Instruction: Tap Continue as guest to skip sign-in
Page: checkout
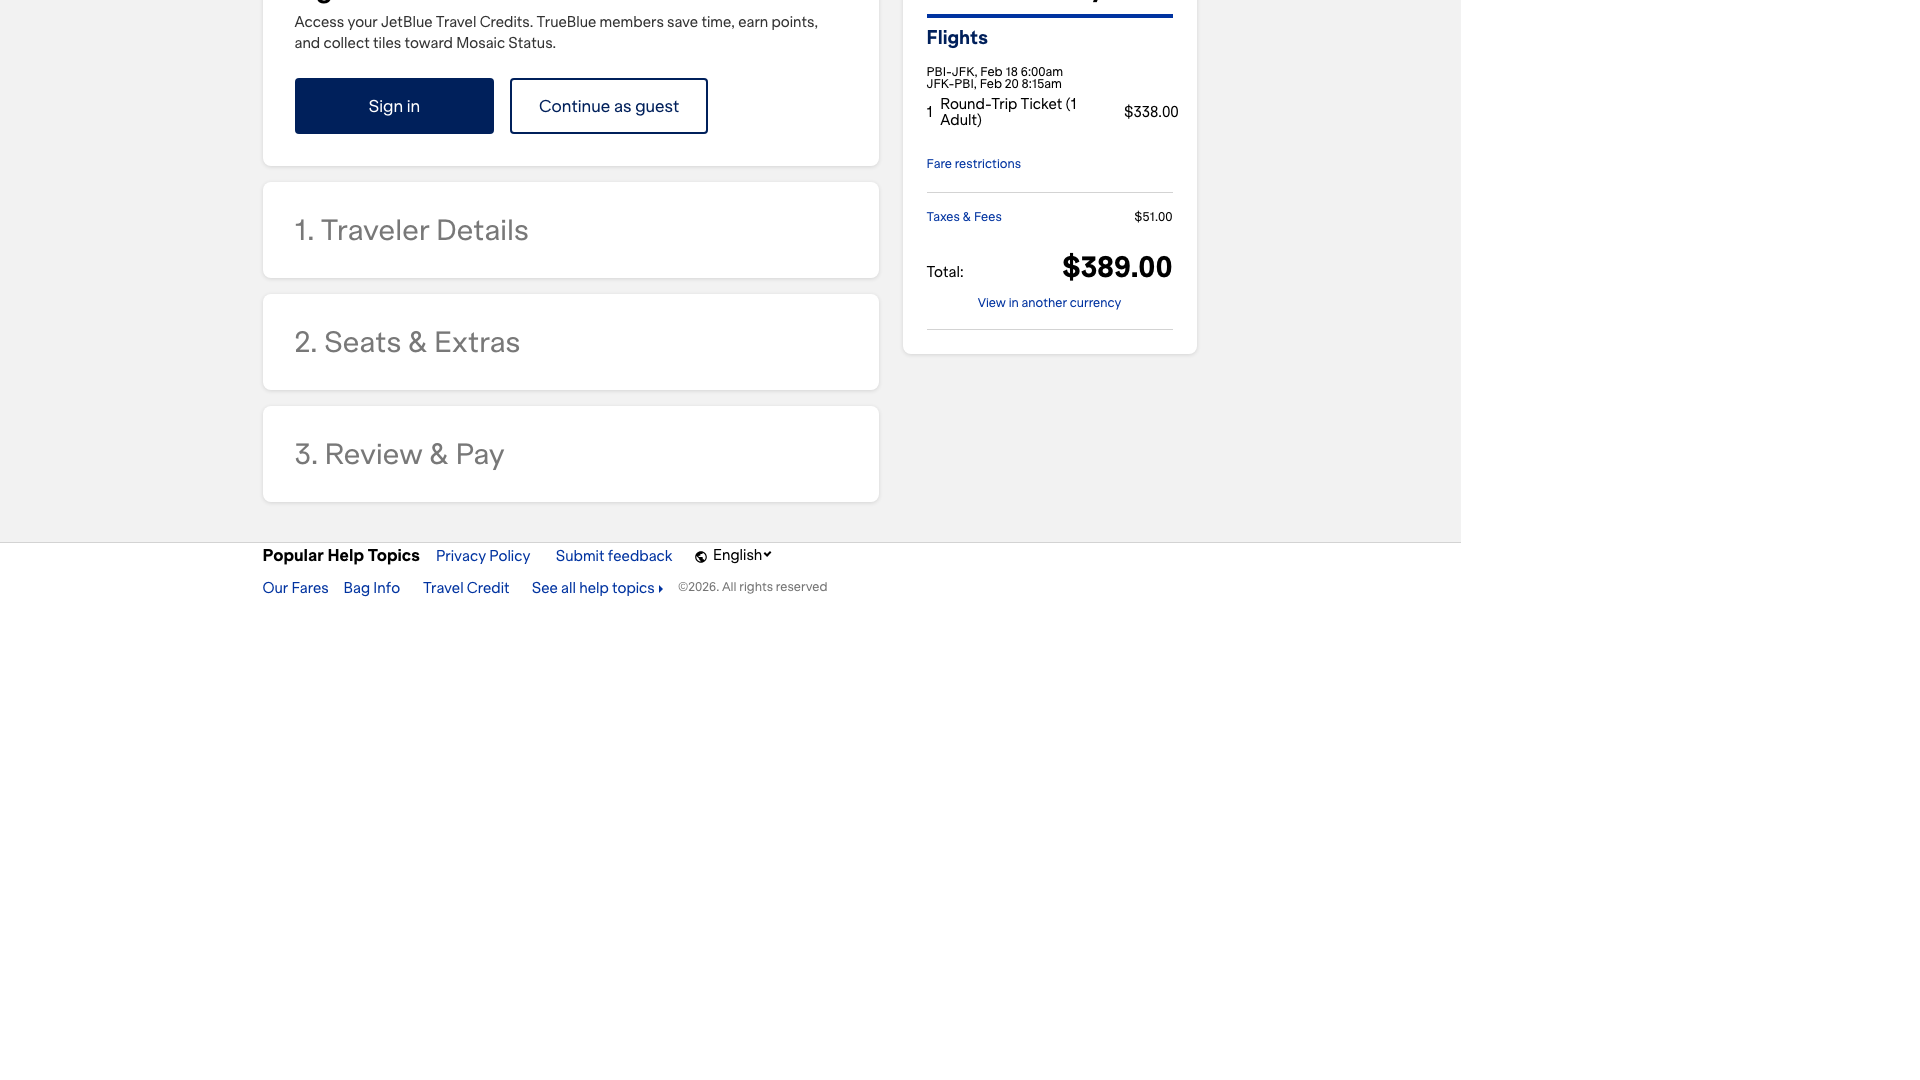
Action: click